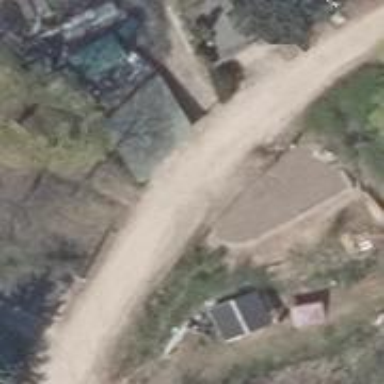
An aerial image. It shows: Residential road with sandy surface.